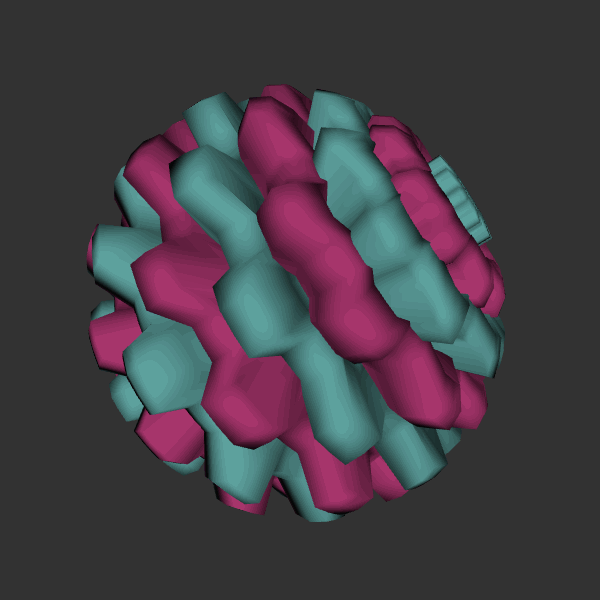
Background: dark